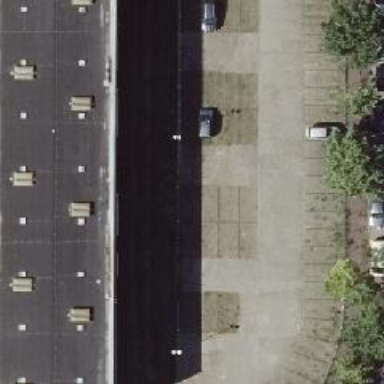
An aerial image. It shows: Parking area with metal fence surrounding it.